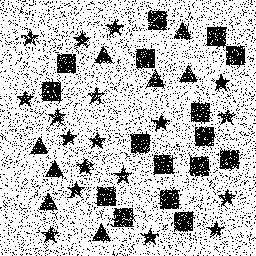
Squares: 16
Triangles: 8
Stars: 18
Total shapes: 42